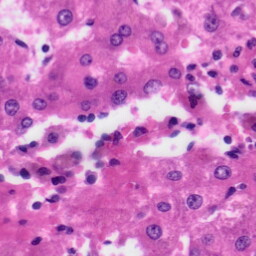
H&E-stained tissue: Liver